Interaction volume radius: 5 \u00c5
Interaction volume height: 30 \u00c5
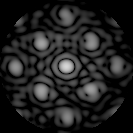
Disorder parameter: 0.2848